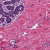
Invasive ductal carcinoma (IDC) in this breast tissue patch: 0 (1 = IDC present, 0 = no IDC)